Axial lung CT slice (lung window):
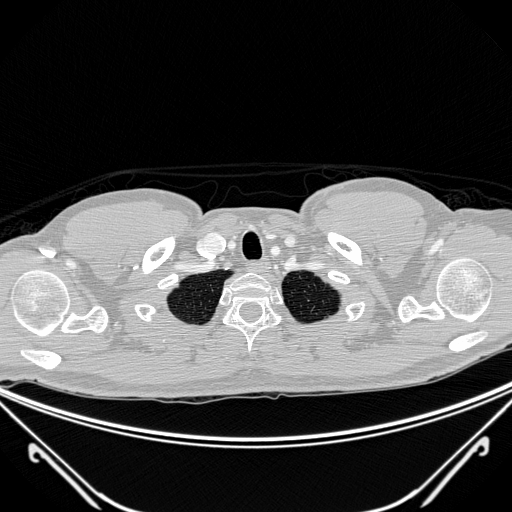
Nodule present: no